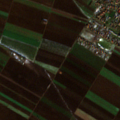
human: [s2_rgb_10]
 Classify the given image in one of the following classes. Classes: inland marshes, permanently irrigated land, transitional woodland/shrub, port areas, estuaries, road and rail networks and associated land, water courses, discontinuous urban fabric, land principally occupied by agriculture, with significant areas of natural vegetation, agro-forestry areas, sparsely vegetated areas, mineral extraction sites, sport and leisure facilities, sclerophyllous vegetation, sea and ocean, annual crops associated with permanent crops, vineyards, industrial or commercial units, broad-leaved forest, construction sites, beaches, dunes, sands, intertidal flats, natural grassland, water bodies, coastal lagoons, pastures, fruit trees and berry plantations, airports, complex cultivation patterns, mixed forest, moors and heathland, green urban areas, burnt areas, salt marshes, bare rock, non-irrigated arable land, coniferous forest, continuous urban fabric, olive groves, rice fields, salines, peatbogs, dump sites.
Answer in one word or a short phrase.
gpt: discontinuous urban fabric, non-irrigated arable land